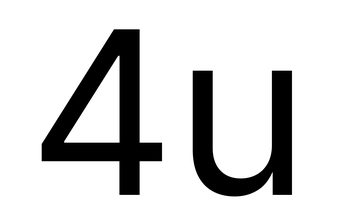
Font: Inter_Regular